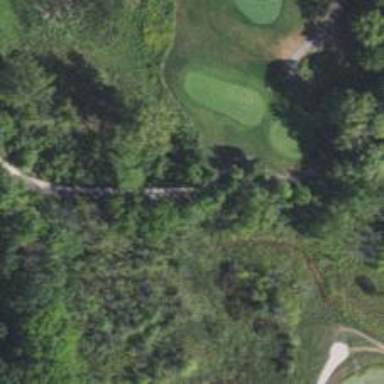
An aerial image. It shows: Service road with bridge used as golf cart path.